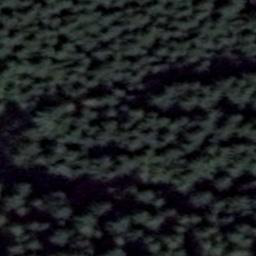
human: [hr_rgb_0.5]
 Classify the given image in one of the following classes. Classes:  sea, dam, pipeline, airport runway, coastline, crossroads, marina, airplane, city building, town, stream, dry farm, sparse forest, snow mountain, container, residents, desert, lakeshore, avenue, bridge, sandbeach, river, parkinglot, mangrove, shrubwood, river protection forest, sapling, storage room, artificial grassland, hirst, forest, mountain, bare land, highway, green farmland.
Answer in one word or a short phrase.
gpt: forest